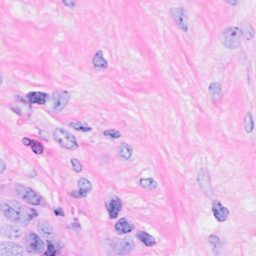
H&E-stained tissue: Breast